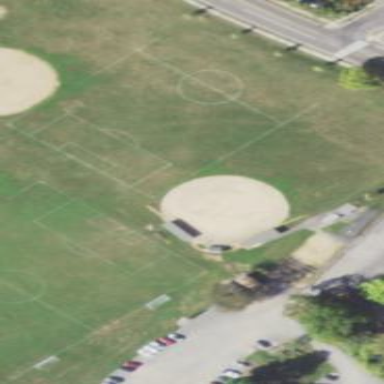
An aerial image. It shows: Grassy pitch designated for softball leisure sports.